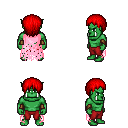
a pixel art fantasy rpg character, male body template, orc, green skin, pink tattered cape, red pants, red plain hairstyle, leather bracers, four views (front, back, left, right), 2x2 character sprite sheet, small pixel art, hard edges, no anti-aliasing